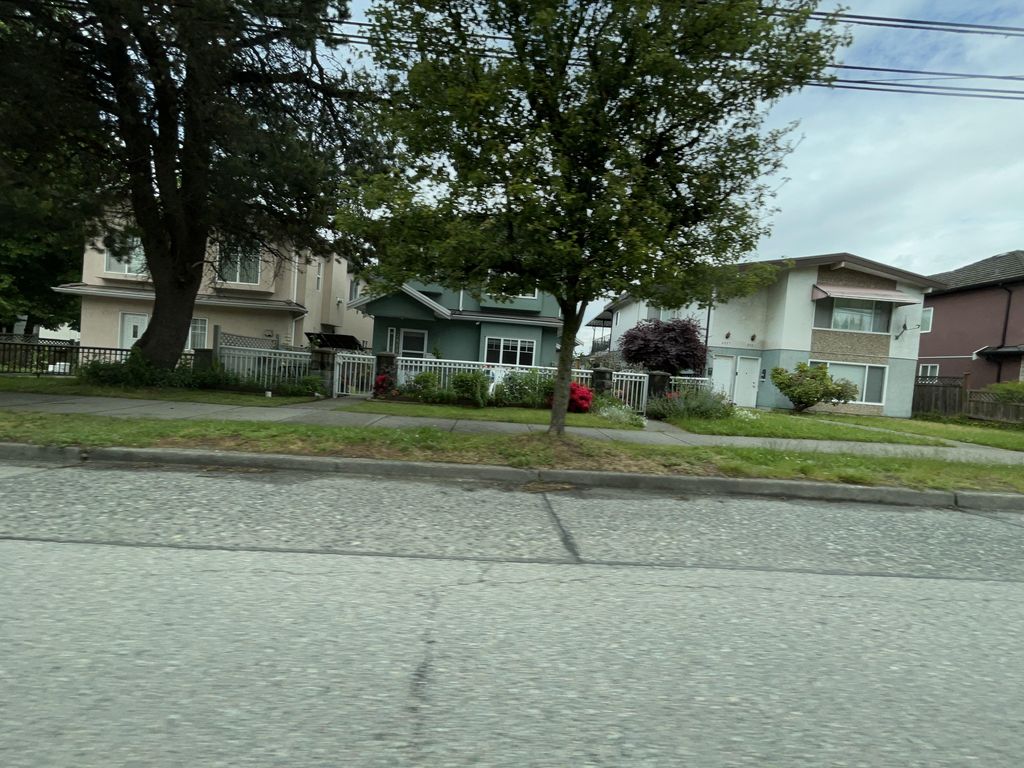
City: vancouver